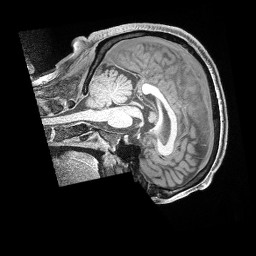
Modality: T1w
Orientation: sagittal
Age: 38
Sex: male
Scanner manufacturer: siemens
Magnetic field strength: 3 T
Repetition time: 2 s
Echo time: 0.00211 s